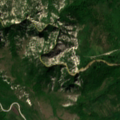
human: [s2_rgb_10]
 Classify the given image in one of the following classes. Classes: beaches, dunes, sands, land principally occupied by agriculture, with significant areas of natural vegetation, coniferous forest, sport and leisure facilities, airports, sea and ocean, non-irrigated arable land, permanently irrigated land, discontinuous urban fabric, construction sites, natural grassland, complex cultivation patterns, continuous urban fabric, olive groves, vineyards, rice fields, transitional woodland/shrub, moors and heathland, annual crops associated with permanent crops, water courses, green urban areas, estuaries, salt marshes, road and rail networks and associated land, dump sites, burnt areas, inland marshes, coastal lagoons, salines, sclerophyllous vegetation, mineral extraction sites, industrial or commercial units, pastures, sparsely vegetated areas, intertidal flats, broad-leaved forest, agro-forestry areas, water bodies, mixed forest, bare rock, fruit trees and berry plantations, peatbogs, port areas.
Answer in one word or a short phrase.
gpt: complex cultivation patterns, land principally occupied by agriculture, with significant areas of natural vegetation, broad-leaved forest, natural grassland, transitional woodland/shrub, bare rock, sparsely vegetated areas